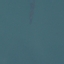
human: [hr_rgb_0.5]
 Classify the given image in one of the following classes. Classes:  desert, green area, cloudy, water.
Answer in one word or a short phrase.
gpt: water